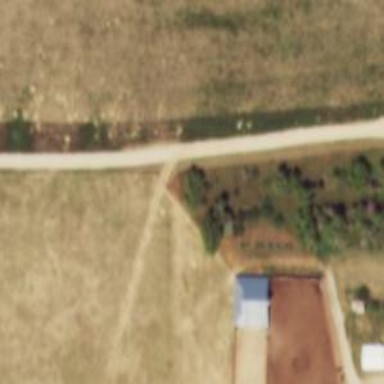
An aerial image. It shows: Driveway leading to service road.